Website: macys
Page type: delivery-shipping
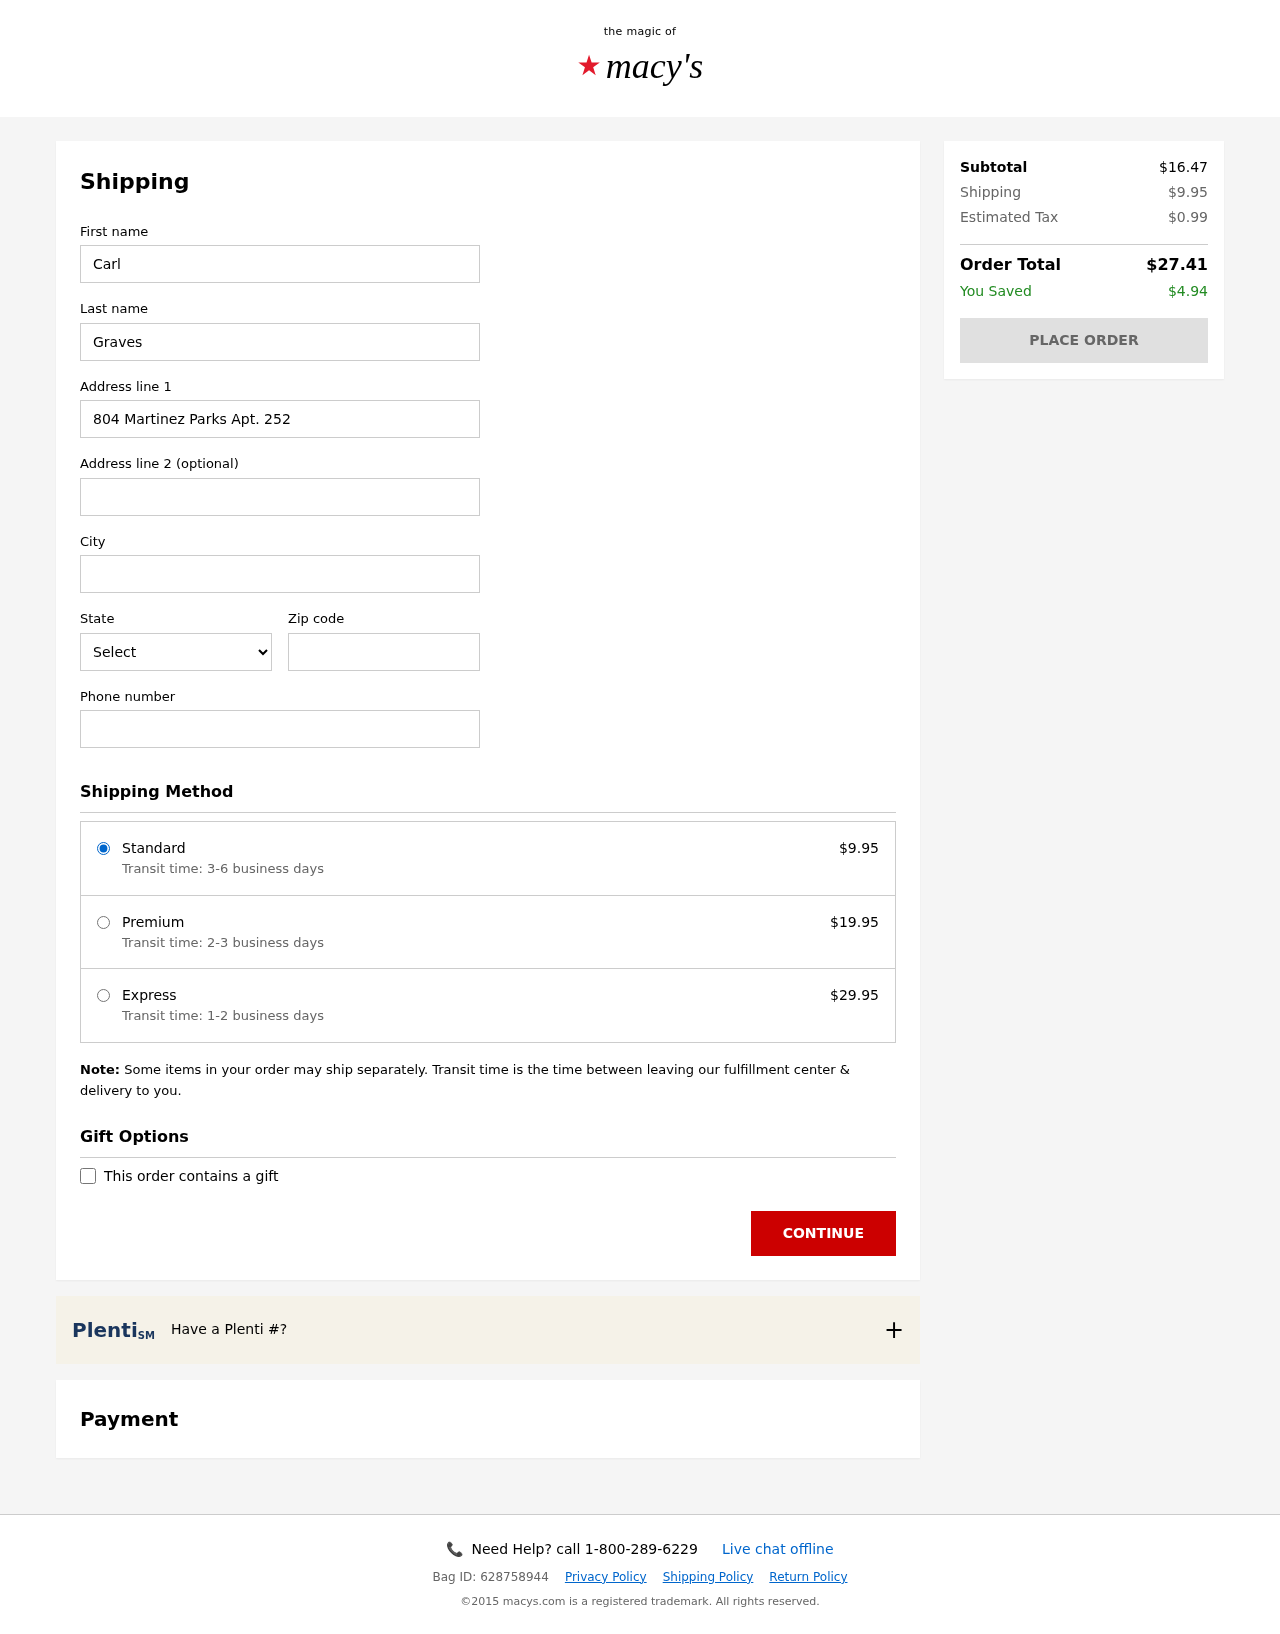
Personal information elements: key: PII_CITY
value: North Jerometon
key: PII_FIRSTNAME
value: Carl
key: PII_LASTNAME
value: Graves
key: PII_PHONE
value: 3045082284
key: PII_POSTCODE
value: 34375
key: PII_STATE_ABBR
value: SD
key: PII_STREET
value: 804 Martinez Parks Apt. 252
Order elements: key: ORDER_SHIPPING_COST
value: $9.95
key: ORDER_SHIPPING_PREMIUM
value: $19.95
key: ORDER_SHIPPING_EXPRESS
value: $29.95
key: ORDER_SUBTOTAL
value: $16.47
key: ORDER_TAX
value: $0.99
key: ORDER_TOTAL
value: $27.41
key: ORDER_SAVINGS
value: $4.94